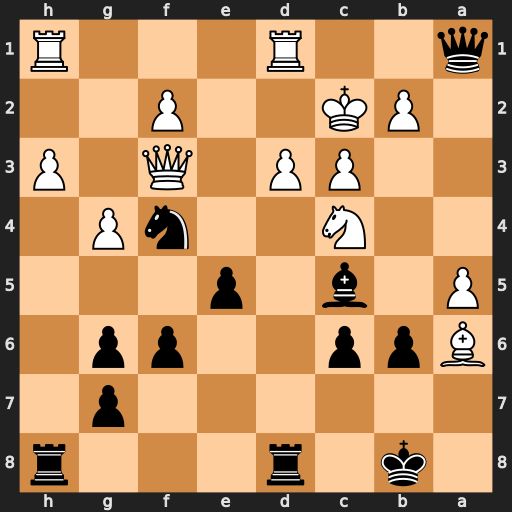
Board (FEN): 1k1r3r/6p1/Bpp2pp1/P1b1p3/2N2nP1/2PP1Q1P/1PK2P2/q2R3R
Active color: b
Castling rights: -
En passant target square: -
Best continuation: Qa4+ b3 Qa2+ Nb2 Ba3